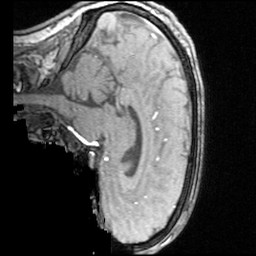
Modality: angio
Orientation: sagittal
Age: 26
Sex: male
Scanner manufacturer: siemens
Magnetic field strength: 3 T
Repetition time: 0.025 s
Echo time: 0.00334 s